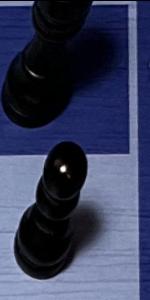
Label: Pawn_Black